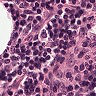
Metastatic tissue present: no